【题型】解答题　【知识点】解析几何　【难度】medium
平面直角坐标系 \(xOy\) 中，双曲线 \(\Gamma: \frac{x^2}{a^2} - \frac{y^2}{2} = 1\) 的离心率为 \(\sqrt{2}\)。

(1) 求 \(\Gamma\) 的方程；

(2) 若直线 \(m: y = 2x + b\) 与 \(\Gamma\) 有两个公共点 \(M\)、\(N\)，动点 \(Q\) 满足 \(\overrightarrow{OQ} = \overrightarrow{OM} + \overrightarrow{ON}\)，求点 \(Q\) 的轨迹方程；

(3) 若直线 \(l\) 与 \(\Gamma\) 只有一个公共点，且直线 \(l\) 与 \(\Gamma\) 的两条渐近线 \(l_1\)、\(l_2\) 分别交于 \(A\)、\(B\) 两点，则 \(\triangle OAB\) 的面积是否为定值？如果是，求出这个定值；如果不是，请说明理由。

\vspace{1em}
【解答】
【答案】
(1) \(\frac{x^2}{2} - \frac{y^2}{2} = 1\)；
(2) \(y = \frac{1}{2}x\)（\(x < -\frac{4\sqrt{6}}{3}\) 或 \(x > \frac{4\sqrt{6}}{3}\)）；
(3) 是，定值为 \(2\)。

\vspace{1em}

【知识点】求平面轨迹方程、由双曲线的离心率求参数的取值范围、求双曲线中三角形（四边形）的面积问题、双曲线中的定值问题。

\vspace{1em}

【分析】
（1）利用双曲线的离心率公式可求出 \(a\) 的值，由此可得出双曲线 \(\Gamma\) 的方程；
（2）设点 \(M(x_1,y_1)\)、\(N(x_2,y_2)\)、\(Q(x,y)\)，将直线 \(m\) 的方程与双曲线方程联立，列出韦达定理，由 \(\Delta > 0\) 求出 \(b\) 的取值范围，利用平面向量的坐标运算化简可得出点 \(Q\) 的轨迹方程；
（3）先证明出双曲线 \(\Gamma\) 在点 \(P(x_0,y_0)\) 处的切线方程为 \(x_0x - y_0y = 2\)，设点 \(A(x_3,y_3)\)、\(B(x_4,y_4)\)，将切线方程与双曲线的渐近线方程 \(x^2 - y^2 = 0\) 联立，列出韦达定理，结合三角形的面积公式可求得 \(\triangle OAB\) 的面积。

\vspace{1em}

【详解】

（1）因为 \(e = \frac{c}{a} = \sqrt{1 + \frac{2}{a^2}} = \sqrt{2}\)，解得 \(a = \sqrt{2}\)，因此，双曲线 \(\Gamma\) 的方程为 \(\frac{x^2}{2} - \frac{y^2}{2} = 1\)。

（2）设点 \(M(x_1,y_1)\)、\(N(x_2,y_2)\)、\(Q(x,y)\)，

联立
\[
\begin{cases}
y = 2x + b \\
x^2 - y^2 = 2
\end{cases}
\]
可得 \(3x^2 + 4bx + b^2 + 2 = 0\)，则 \(\Delta = 16b^2 - 12(b^2 + 2) = 4b^2 - 24 > 0\)，解得 \(b < -\sqrt{6}\) 或 \(b > \sqrt{6}\)。

由韦达定理可得 \(x_1 + x_2 = -\frac{4b}{3}\)，\(x_1x_2 = \frac{b^2 + 2}{3}\)，

则 \(y_1 + y_2 = 2(x_1 + x_2) + 2b = -\frac{8b}{3} + 2b = -\frac{2b}{3}\)，

因为 \(\overrightarrow{OQ} = \overrightarrow{OM} + \overrightarrow{ON}\)，即 \((x,y) = (x_1 + x_2,y_1 + y_2)\)，

则 \(x = -\frac{4b}{3} \in \left(-\infty, -\frac{4\sqrt{6}}{3}\right) \cup \left(\frac{4\sqrt{6}}{3}, +\infty\right)\)，\(y = -\frac{2b}{3}\)，

因此点 \(Q\) 的轨迹方程为 \(y = \frac{1}{2}x\)（\(x < -\frac{4\sqrt{6}}{3}\) 或 \(x > \frac{4\sqrt{6}}{3}\)）。

（3）设直线 \(l\) 与 \(\Gamma\) 的切点为 \(P(x_0,y_0)\)，其中 \(x_0^2 - y_0^2 = 2\)，

先证明出双曲线 \(\Gamma\) 在点 \(P\) 处的切线方程为 \(x_0x - y_0y = 2\)，

联立
\[
\begin{cases}
x_0x - y_0y = 2 \\
x^2 - y^2 = 2
\end{cases}
\]
得 \(y_0^2x^2 - (x_0x - 2)^2 = 2y_0^2\)，整理可得 \(x^2 - 2x_0x + 2 = 0\)，则 \(\Delta = 4x_0^2 - 4x_0^2 = 0\)，

所以，双曲线 \(\Gamma\) 在点 \(P\) 处的切线方程为 \(x_0x - y_0y = 2\)。

设点 \(A(x_3,y_3)\)、\(B(x_4,y_4)\)，双曲线 \(\Gamma\) 的渐近线方程可写为 \(x^2 - y^2 = 0\)。

联立
\[
\begin{cases}
x_0x - y_0y = 2 \\
x^2 - y^2 = 0
\end{cases}
\]
可得 \(x^2 - 2x_0x + 2 = 0\)，由韦达定理可得 \(x_3x_4 = 2\)。

易知双曲线 \(\Gamma\) 的渐近线为 \(l_1: y = x\)，\(l_2: y = -x\)，易知 \(l_1 \perp l_2\)，

所以，\(S_{\triangle OAB} = \frac{1}{2}|OA| \cdot |OB| = \frac{1}{2}\sqrt{2}|x_3| \cdot \sqrt{2}|x_4| = |x_3x_4| = 2\) 为定值。

\vspace{1em}

【点睛】方法点睛：求定值问题常见的方法有两种：

（1）从特殊入手，求出定值，再证明这个值与变量无关；

（2）直接推理、计算，并在计算推理的过程中消去变量，从而得到定值。
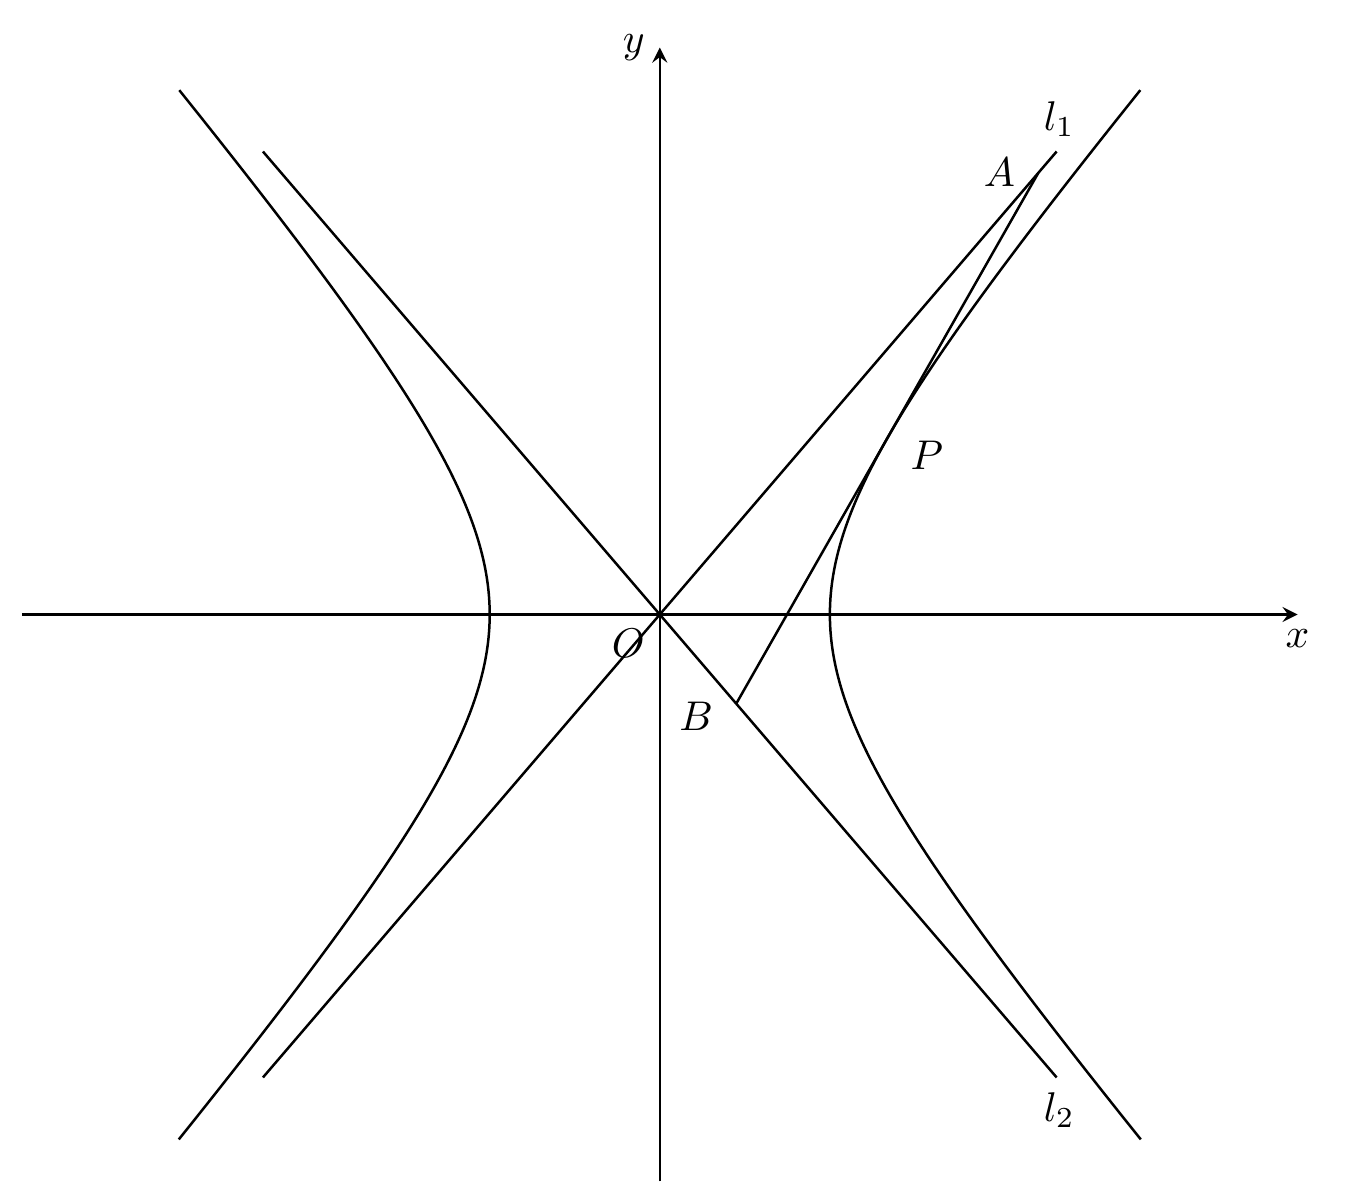